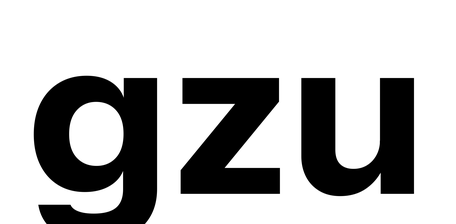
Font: InstrumentSans_Bold